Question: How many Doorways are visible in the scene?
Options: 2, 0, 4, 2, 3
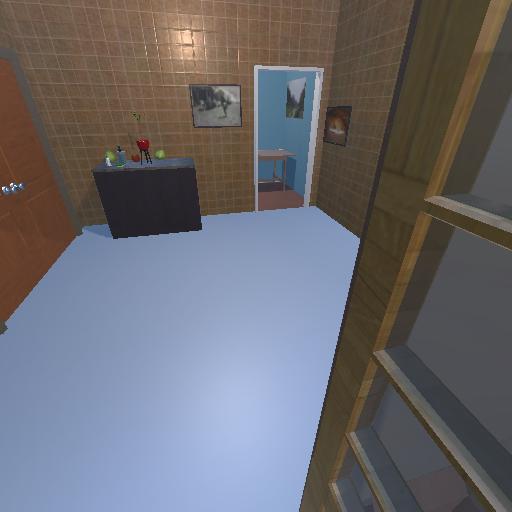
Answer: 2